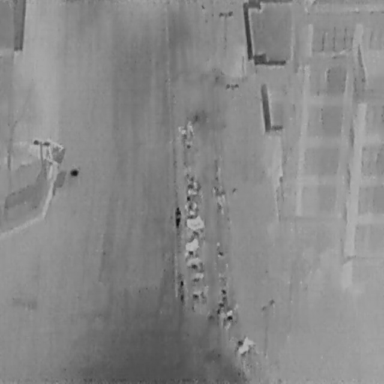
There are 16 objects shown in the infrared image, including two People, and 14 Bicycles.